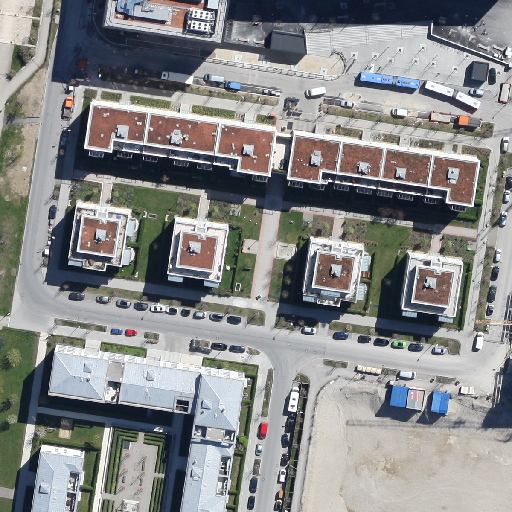
Referring expression: light-duty vehicle